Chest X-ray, PA view. Patient: 28 years old, sex M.
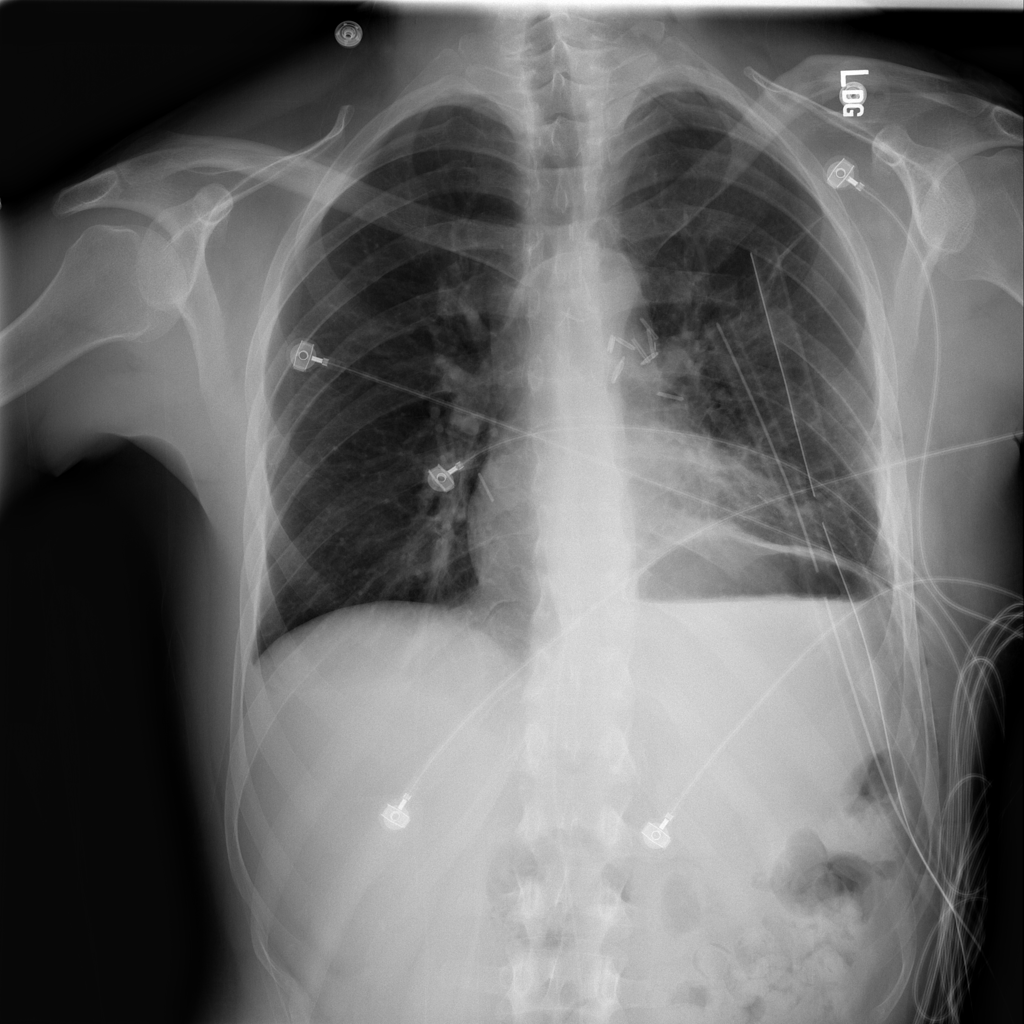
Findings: Atelectasis